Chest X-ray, PA view. Patient: 17 years old, sex F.
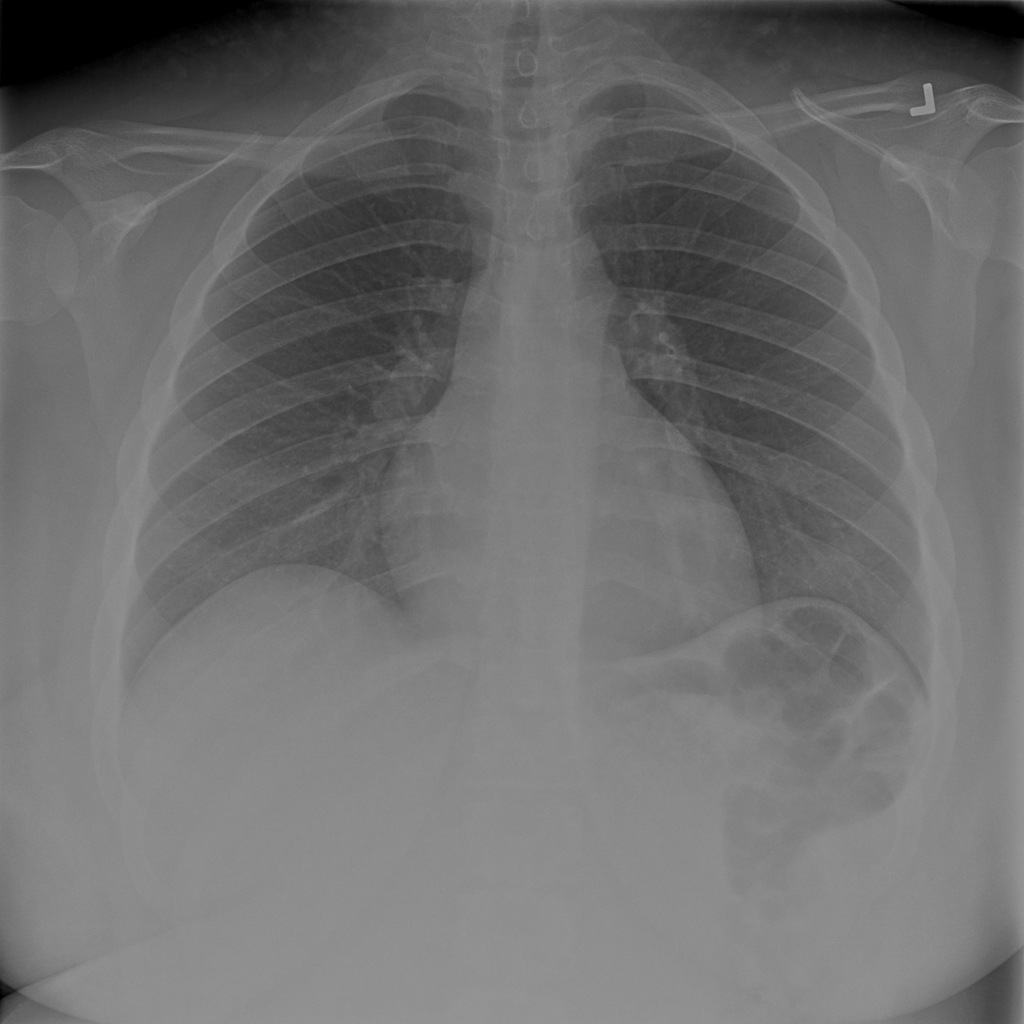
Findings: Infiltration